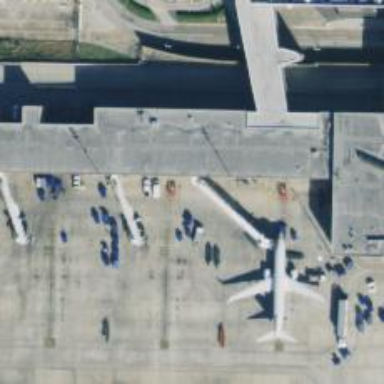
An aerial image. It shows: Airport gate.